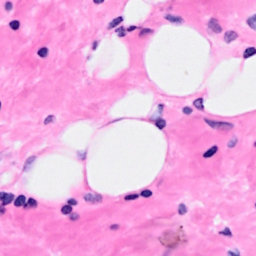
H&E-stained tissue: Breast